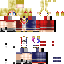
A female human skin with medium skin, wearing blonde long hair dressed in a red hoodie and red pants, featuring a closed mouth.